Question: I'm evaluating WSO2 Identity Server 5.0.0 but I'm getting a strange issue using the dashboard.
I installed it on a server of mine (so it is not on localhost) and configured the following configuration files so that WSO2 knows where to point
File 'wso2is-5.0.0/repository/conf/carbon.xml'
'''
<HostName>SERVER_IP</HostName>
<MgtHostName>SERVER_IP</MgtHostName>
'''
File 'wso2is-5.0.0/repository/conf/security/saml2.federation.properties'
'''
WSO2=https://SERVER_IP:9445/samlsso
'''
File 'wso2is-5.0.0/repository/conf/security/sso-idp-config.xml'
'''
<SSOIdentityProviderConfig>
<ServiceProviders>
<ServiceProvider>
<Issuer>wso2.my.dashboard</Issuer>
<AssertionConsumerService>https://SERVER_IP:9443/dashboard/acs</AssertionConsumerService>
...
'''
As stated in the <URL> I should see some blocks and after clicking the "View details" buttons I should be able to do the operations of the dashboard related to each block.
However, when I login in the Dashboard I can see the blocks, but when I click "View details" I get a blank-content page a you can see in the following screenshot of the "My Profiles" page

The same thing happens for the other blocks.
What can I do? Maybe I didn't configure something?
Thank you in advance
Giulio
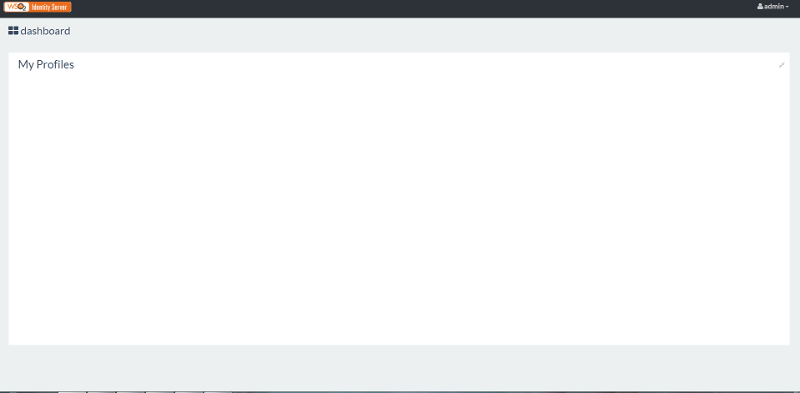
Answer: If you have installed the identity server other than 'localhost', You would see some issues with dashboard. I also experienced same type of issues. But you can resolve them by configuring the host name and port properly. Unfortunately there are few places that you need to edit. Please find them below. I have already to report a <URL> to improve them to configure from one config file.
1. repository/conf/carbon.xml
2. repository/conf/security/sso-idp-config.xml
3. repository/deployment/server/jaggeryapps/dashboard/apis/gadget.json
4. repository/deployment/server/jaggeryapps/portal/gadgets/account-recovery/gadget.xml
5. repository/deployment/server/jaggeryapps/portal/gadgets/identity_management/gadget.xml
6. repository/deployment/server/jaggeryapps/portal/gadgets/pwd_change/gadget.xml
7. repository/deployment/server/jaggeryapps/portal/gadgets/user_auth_apps/gadget.xml
8. repository/deployment/server/jaggeryapps/portal/gadgets/user_profile/gadget.xml
9. modify the url of the user_profile (i.e. http://{IP}:{port}/portal/gadgets/user_profile/gadget.xml ) in "repository/deployment/server/jaggeryapps/dashboard/apis/gadget.json" file in to HTTP and Port in to 9763.